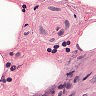
Metastatic tissue present: no